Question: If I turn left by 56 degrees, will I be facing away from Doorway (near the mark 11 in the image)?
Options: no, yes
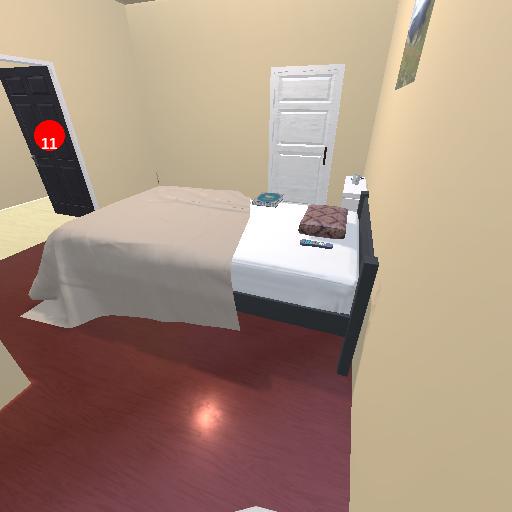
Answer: no